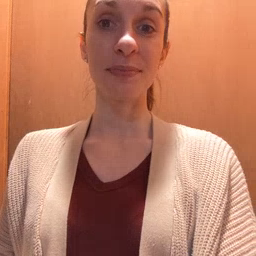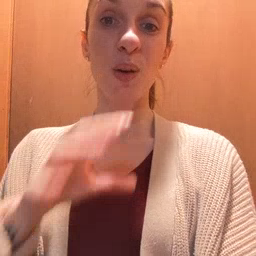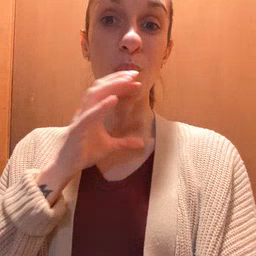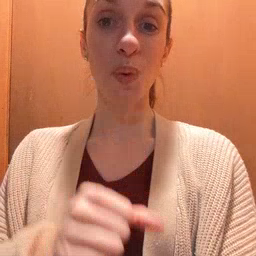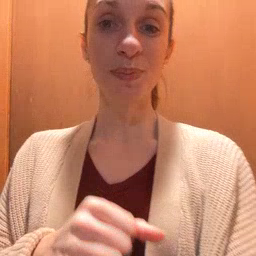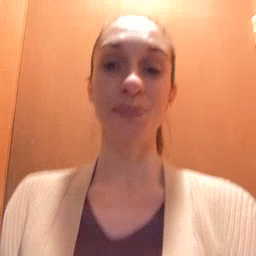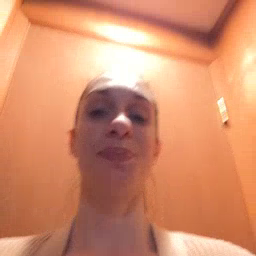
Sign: old